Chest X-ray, PA view. Patient: 34 years old, sex F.
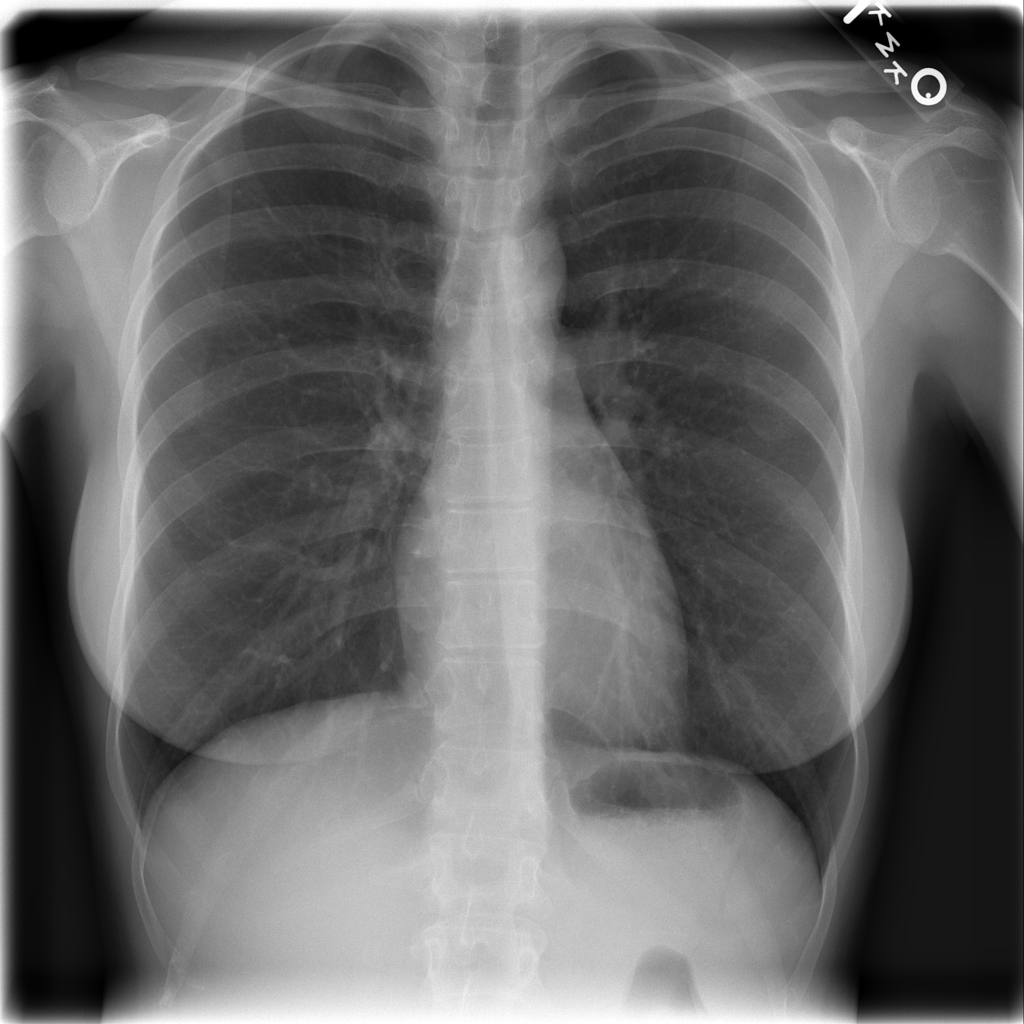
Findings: No Finding